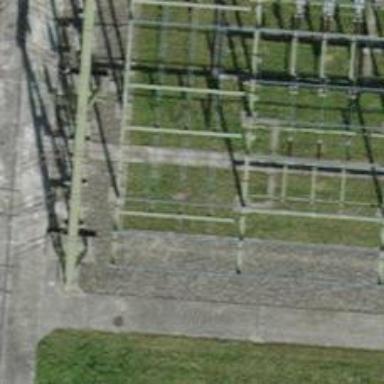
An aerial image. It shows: Switch for power supply.